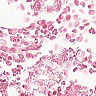
Metastatic tissue present: no